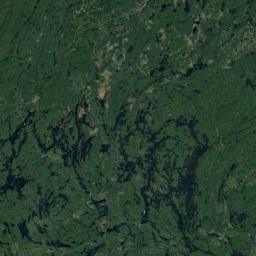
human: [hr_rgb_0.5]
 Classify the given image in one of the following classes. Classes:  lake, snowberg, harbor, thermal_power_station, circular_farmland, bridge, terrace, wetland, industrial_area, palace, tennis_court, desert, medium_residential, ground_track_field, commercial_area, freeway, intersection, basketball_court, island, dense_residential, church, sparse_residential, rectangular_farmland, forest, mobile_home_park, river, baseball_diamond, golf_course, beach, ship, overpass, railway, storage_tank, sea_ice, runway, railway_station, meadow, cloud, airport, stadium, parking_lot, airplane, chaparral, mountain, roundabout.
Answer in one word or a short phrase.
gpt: wetland